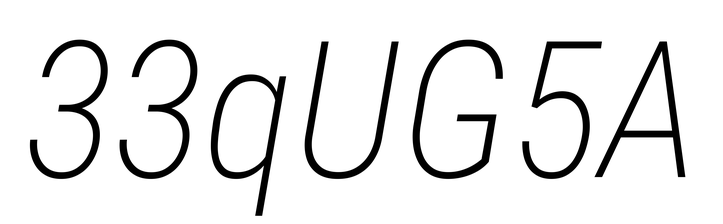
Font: Roboto-Italic_Condensed_ExtraLight_Italic